Question: What is the value of the measurement in the image?
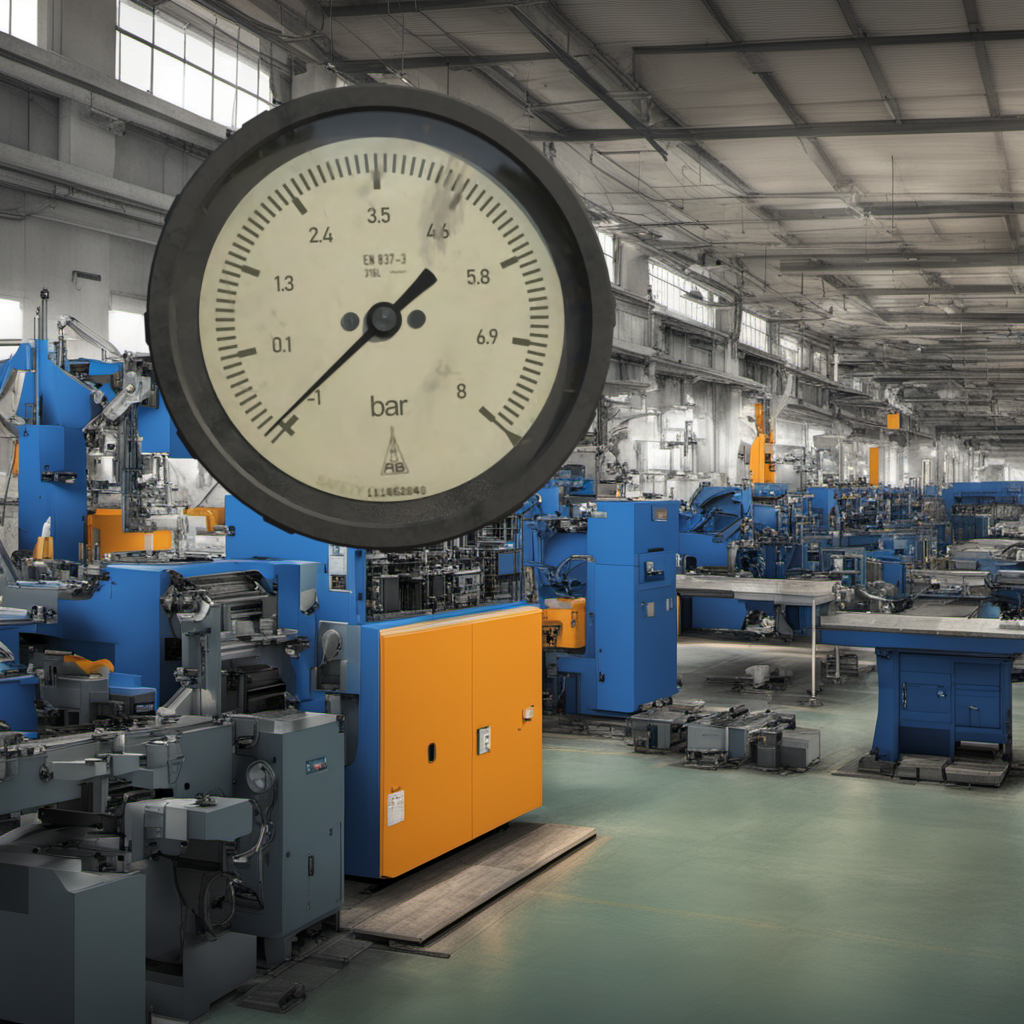
Answer: The result is -0.84
Question: What is the value range of the measurement in the image?
Answer: The range is from -1 to 8
Question: What is the minimum and maximum value range of the measurement in the image?
Answer: The minimum value is -1 and the maximum value is 8